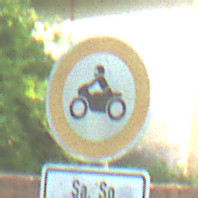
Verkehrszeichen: VerbotKraftraeder
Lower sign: ZeitangabenMitBeschraenkungAufWochentage9
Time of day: MorningAfternoon
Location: Outdoor (Urban)
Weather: PartlyCloudy
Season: NotSpecified
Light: Natural